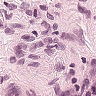
Metastatic tissue present: no